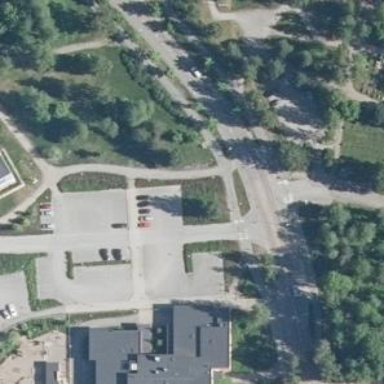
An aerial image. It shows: Asphalt cycleway.